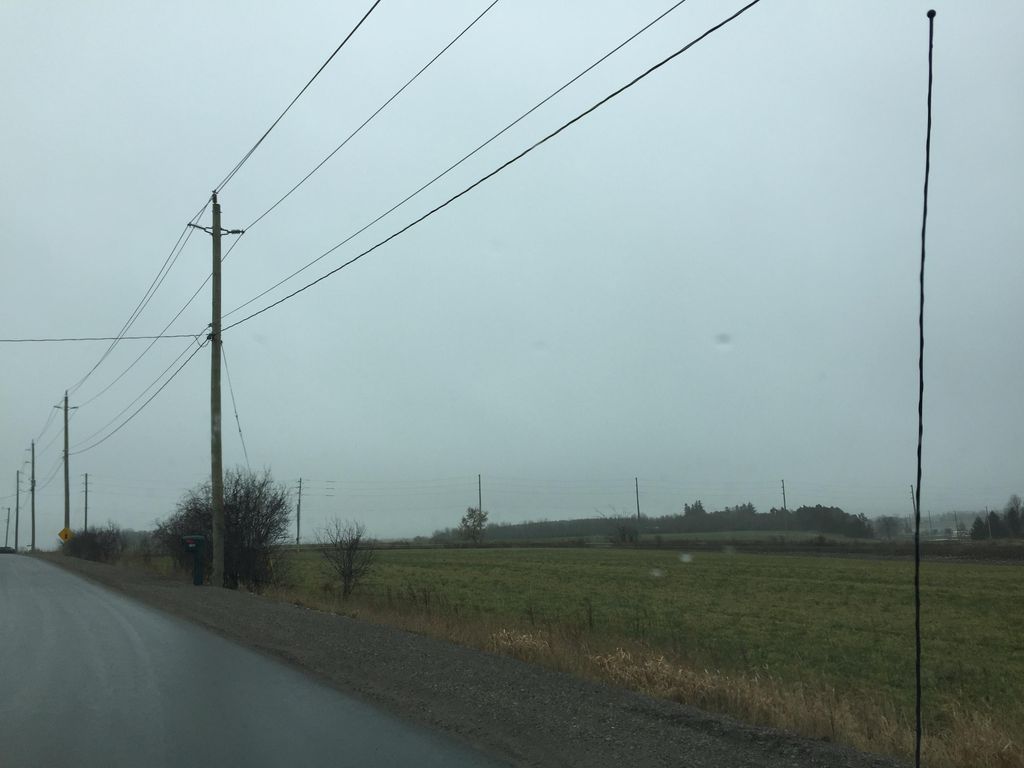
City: kitchener-waterloo